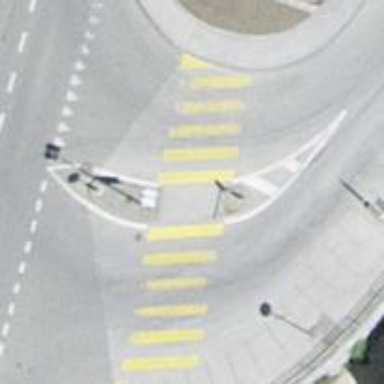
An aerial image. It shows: Zebra crossing on the road.